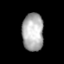
Tissue: lung
Cell type: Epithelial cells
Senescence score: 0.2341
Nuclear area (px): 788
Mean DAPI intensity: 175.789